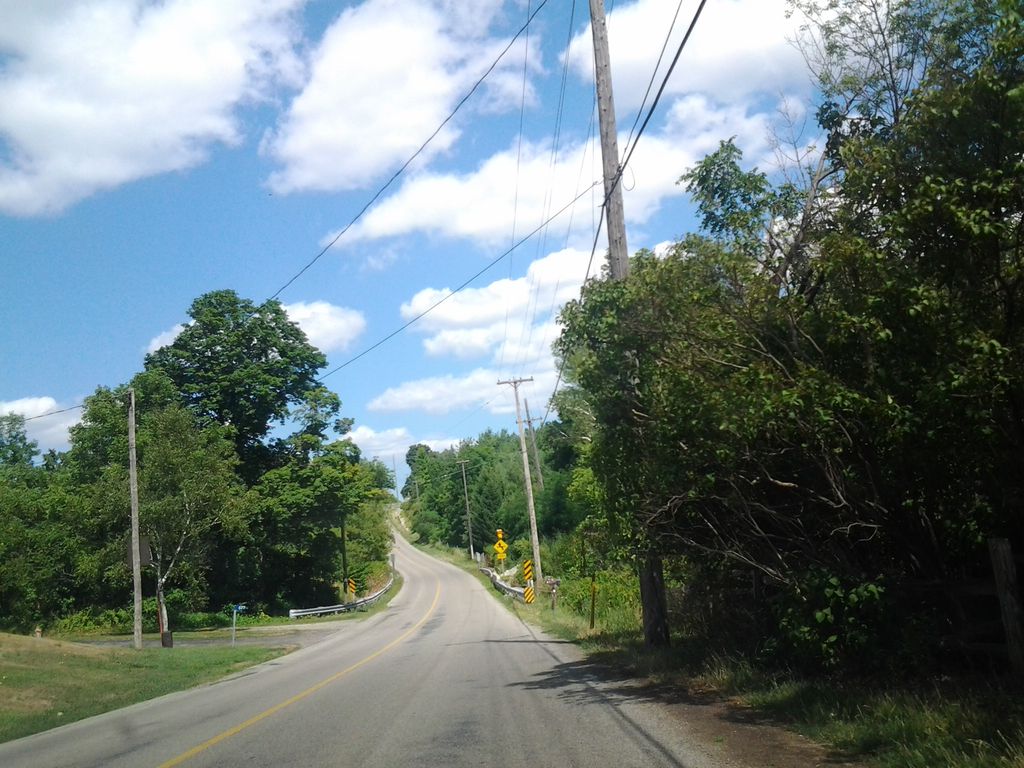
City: hamilton